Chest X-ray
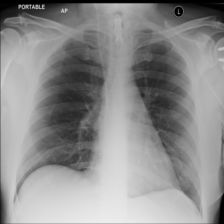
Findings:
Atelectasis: negative
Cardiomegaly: negative
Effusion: negative
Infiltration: negative
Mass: negative
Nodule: negative
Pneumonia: negative
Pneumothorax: negative
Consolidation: negative
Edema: negative
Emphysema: negative
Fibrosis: negative
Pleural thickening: negative
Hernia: negative